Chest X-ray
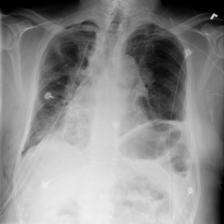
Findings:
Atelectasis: negative
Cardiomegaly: negative
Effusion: negative
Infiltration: negative
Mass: negative
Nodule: negative
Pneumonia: negative
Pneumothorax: positive
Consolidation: negative
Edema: negative
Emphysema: positive
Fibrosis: negative
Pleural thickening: negative
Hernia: negative